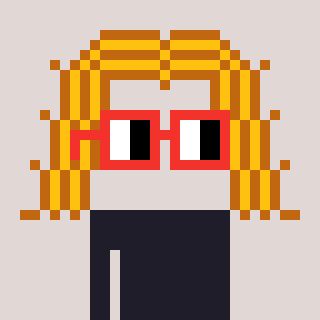
a pixel art character with square red glasses, a hair-shaped head and a foggrey-colored body on a warm background